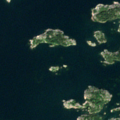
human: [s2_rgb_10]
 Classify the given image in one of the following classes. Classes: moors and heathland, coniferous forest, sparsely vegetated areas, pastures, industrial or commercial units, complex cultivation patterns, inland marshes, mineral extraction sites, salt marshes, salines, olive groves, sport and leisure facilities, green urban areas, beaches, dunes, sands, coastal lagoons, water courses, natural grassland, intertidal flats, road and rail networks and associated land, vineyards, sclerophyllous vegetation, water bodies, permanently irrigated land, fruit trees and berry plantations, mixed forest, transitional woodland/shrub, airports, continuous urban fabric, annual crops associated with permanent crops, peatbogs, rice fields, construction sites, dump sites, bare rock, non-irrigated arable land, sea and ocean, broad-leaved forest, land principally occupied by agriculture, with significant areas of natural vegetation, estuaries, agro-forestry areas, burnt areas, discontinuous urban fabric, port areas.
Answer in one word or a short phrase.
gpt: sea and ocean